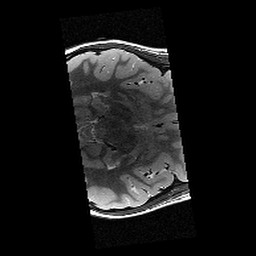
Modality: T2w
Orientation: axial
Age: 9
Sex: female
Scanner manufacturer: siemens
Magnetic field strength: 3 T
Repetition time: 9.23 s
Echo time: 0.067 s